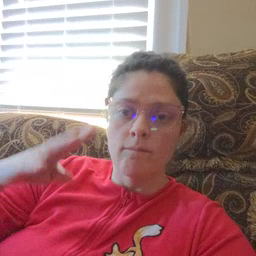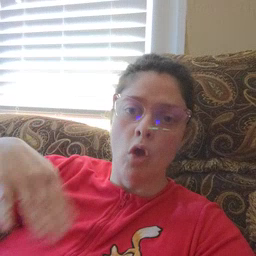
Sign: fall